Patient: sex F, age 31
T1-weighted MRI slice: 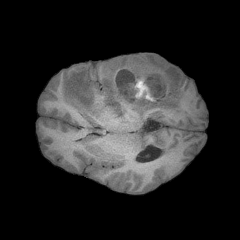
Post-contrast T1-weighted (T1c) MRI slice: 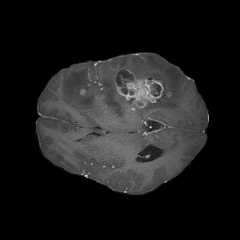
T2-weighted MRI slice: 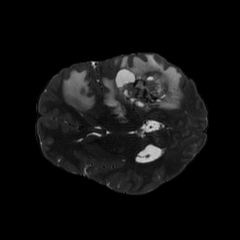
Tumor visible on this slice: yes
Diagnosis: Glioblastoma, IDH-wildtype
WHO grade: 4